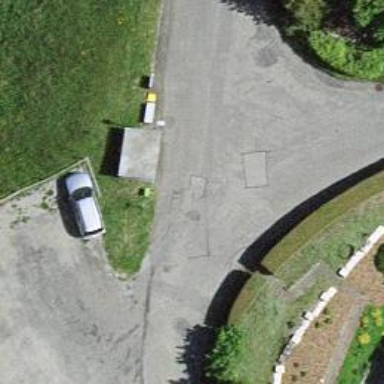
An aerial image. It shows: Post box is visible.